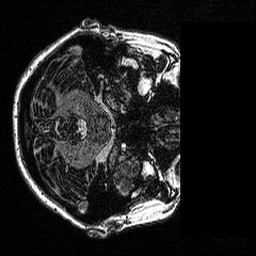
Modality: MP2RAGE
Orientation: axial
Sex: female
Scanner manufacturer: siemens
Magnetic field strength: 3 T
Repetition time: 5 s
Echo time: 0.00292 s